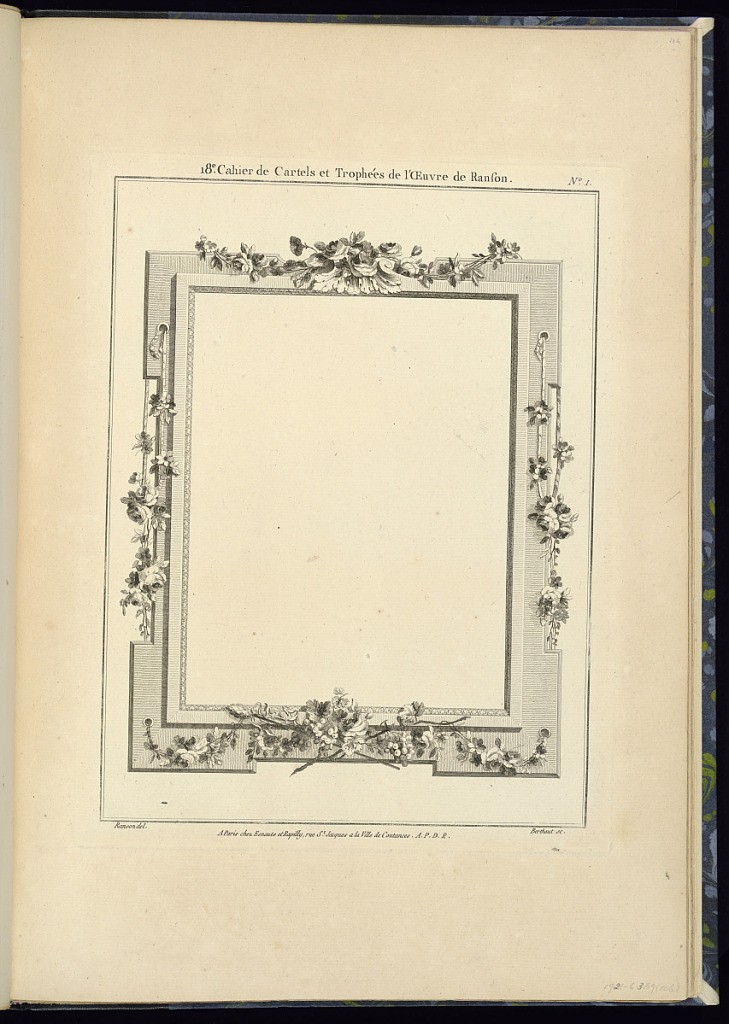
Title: Title Page
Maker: Pierre Ranson, French, 1736–1786
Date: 1778
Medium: Etching on laid paper
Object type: Print
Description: Title page and design for a cartouche or framing device featuring festoons of flowers, ribbons, scrolling acanthus leaves (rinceaux), foliate branches, and grapes. The plate is titled, numbered, and signed.